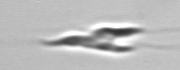
Label: Chrysochromulina_lanceolata